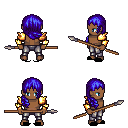
a pixel art fantasy rpg character, male body template, human, dark skin, gold arm armor, metal pants, blue right-swept hairstyle, black slippers, spear, four views (front, back, left, right), 2x2 character sprite sheet, small pixel art, hard edges, no anti-aliasing